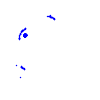
Particle: electron